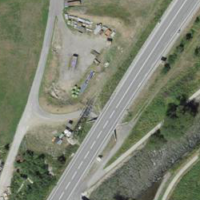
EUNIS habitat code: 26
Species observed at this site:
Campanula glomerata